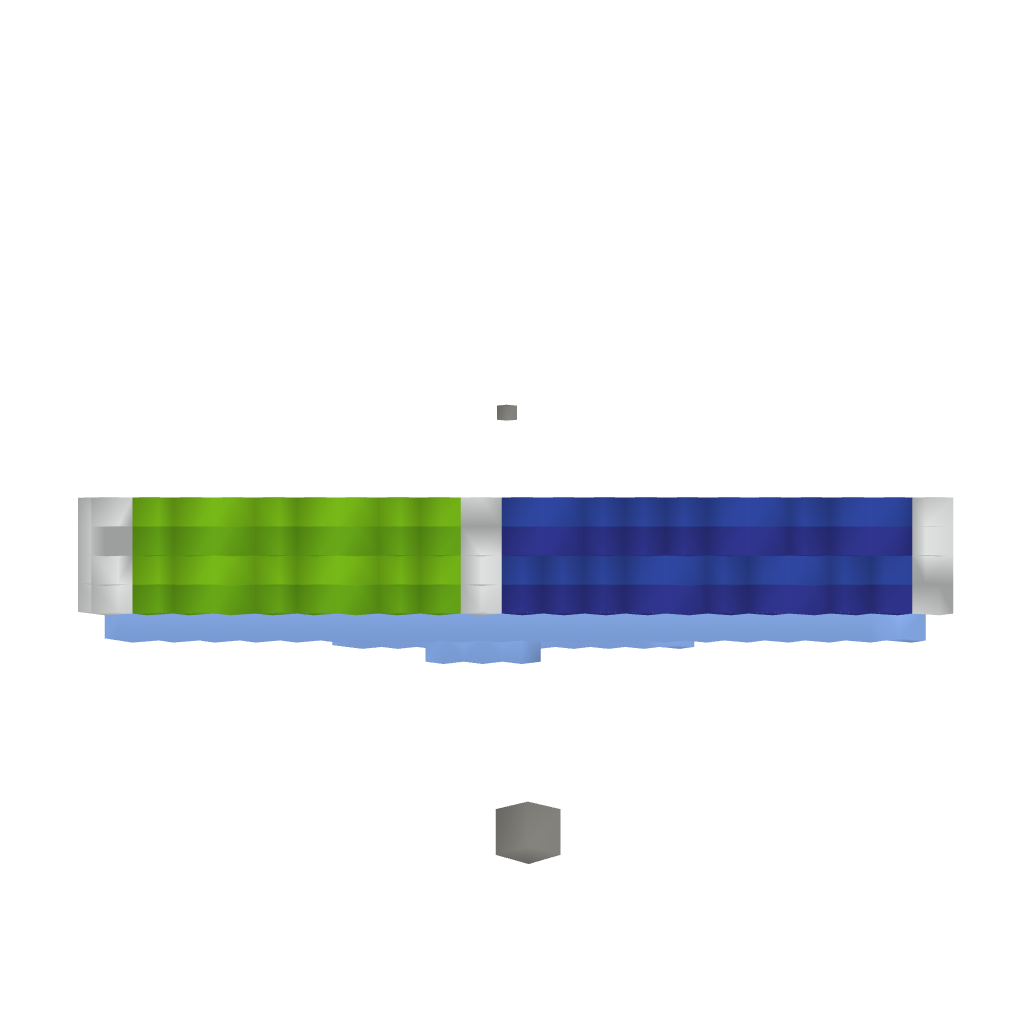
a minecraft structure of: Color Shuffle Tri 1.7.2